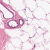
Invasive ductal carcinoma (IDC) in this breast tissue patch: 0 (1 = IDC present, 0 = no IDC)